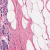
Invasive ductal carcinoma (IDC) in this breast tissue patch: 1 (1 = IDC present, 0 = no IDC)